Question: <URL> :

I want to be able to draw lines from one point to another that are just like the lines shown in the picture above, but I'm not sure how to go about doing so.
I'm using GML but if you give me any other code then i'll more than likely be able to understand it.
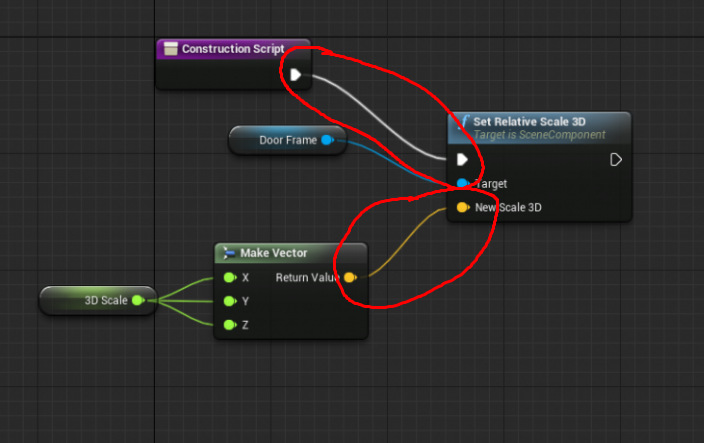
Answer: Despite kind of looking like a sin wave, that is actually a <URL> is an article that walks through an implementation that should be fairly straightforward. Assuming that you're generally drawing lines horizontally like in UE4 blueprints, I would place the control points at the horizontal midpoint, and at the same y-level as the endpoint that each is controlling, creating a "step" shape:
'''
p0 . . . p1 . . . .
. . . . . . . . .
. . . . p2 . . . p3
'''
First, you'll need to create a function that can calculate a point on a given curve. Here's the C# implementation from the article:
'''
Vector3 CalculateBezierPoint(float t,
Vector3 p0, Vector3 p1, Vector3 p2, Vector3 p3)
{
float u = 1 - t;
float tt = t*t;
float uu = u*u;
float uuu = uu * u;
float ttt = tt * t;
Vector3 p = uuu * p0; //first term
p += 3 * uu * t * p1; //second term
p += 3 * u * tt * p2; //third term
p += ttt * p3; //fourth term
return p;
}
'''
You can change Vector3 into a 2D Vector2 structure, or break it out into x/y values and just adjust the math to compensate (I apologize, it's been about a decade since I've used GML so I'm not sure what types of data structures you have to work with).
Now that you have a way to calculate points on a curve, you can write a function to draw it. The simplest way to draw it without any missing pixels would be to draw a series of line segments. Again, here's the C# implementation in the article:
'''
q0 = CalculateBezierPoint(0, p0, p1, p2, p3);
for(int i = 1; i <= SEGMENT_COUNT; i++)
{
t = i / (float) SEGMENT_COUNT;
q1 = CalculateBezierPoint(t, p0, p1, p2, p3);
DrawLine(q0, q1);
q0 = q1;
}
'''
There are better ways of doing it, but that should get you started and give you some vocabulary for further searching. Cheers!